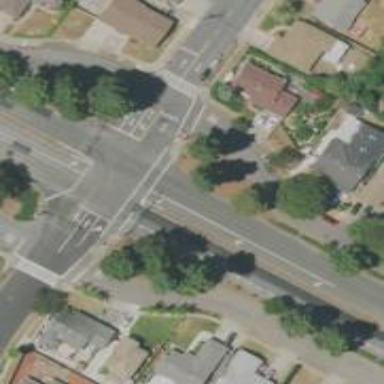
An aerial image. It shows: Tertiary road with sidewalk on the left.